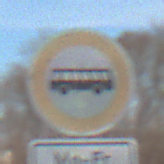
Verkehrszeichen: VerbotKraftomnibusse
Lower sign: ZeitangabenMitBeschraenkungAufWochentage2
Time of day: MorningAfternoon
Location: Outdoor (Nature)
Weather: PartlyCloudy
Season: NotSpecified
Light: Natural